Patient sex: M
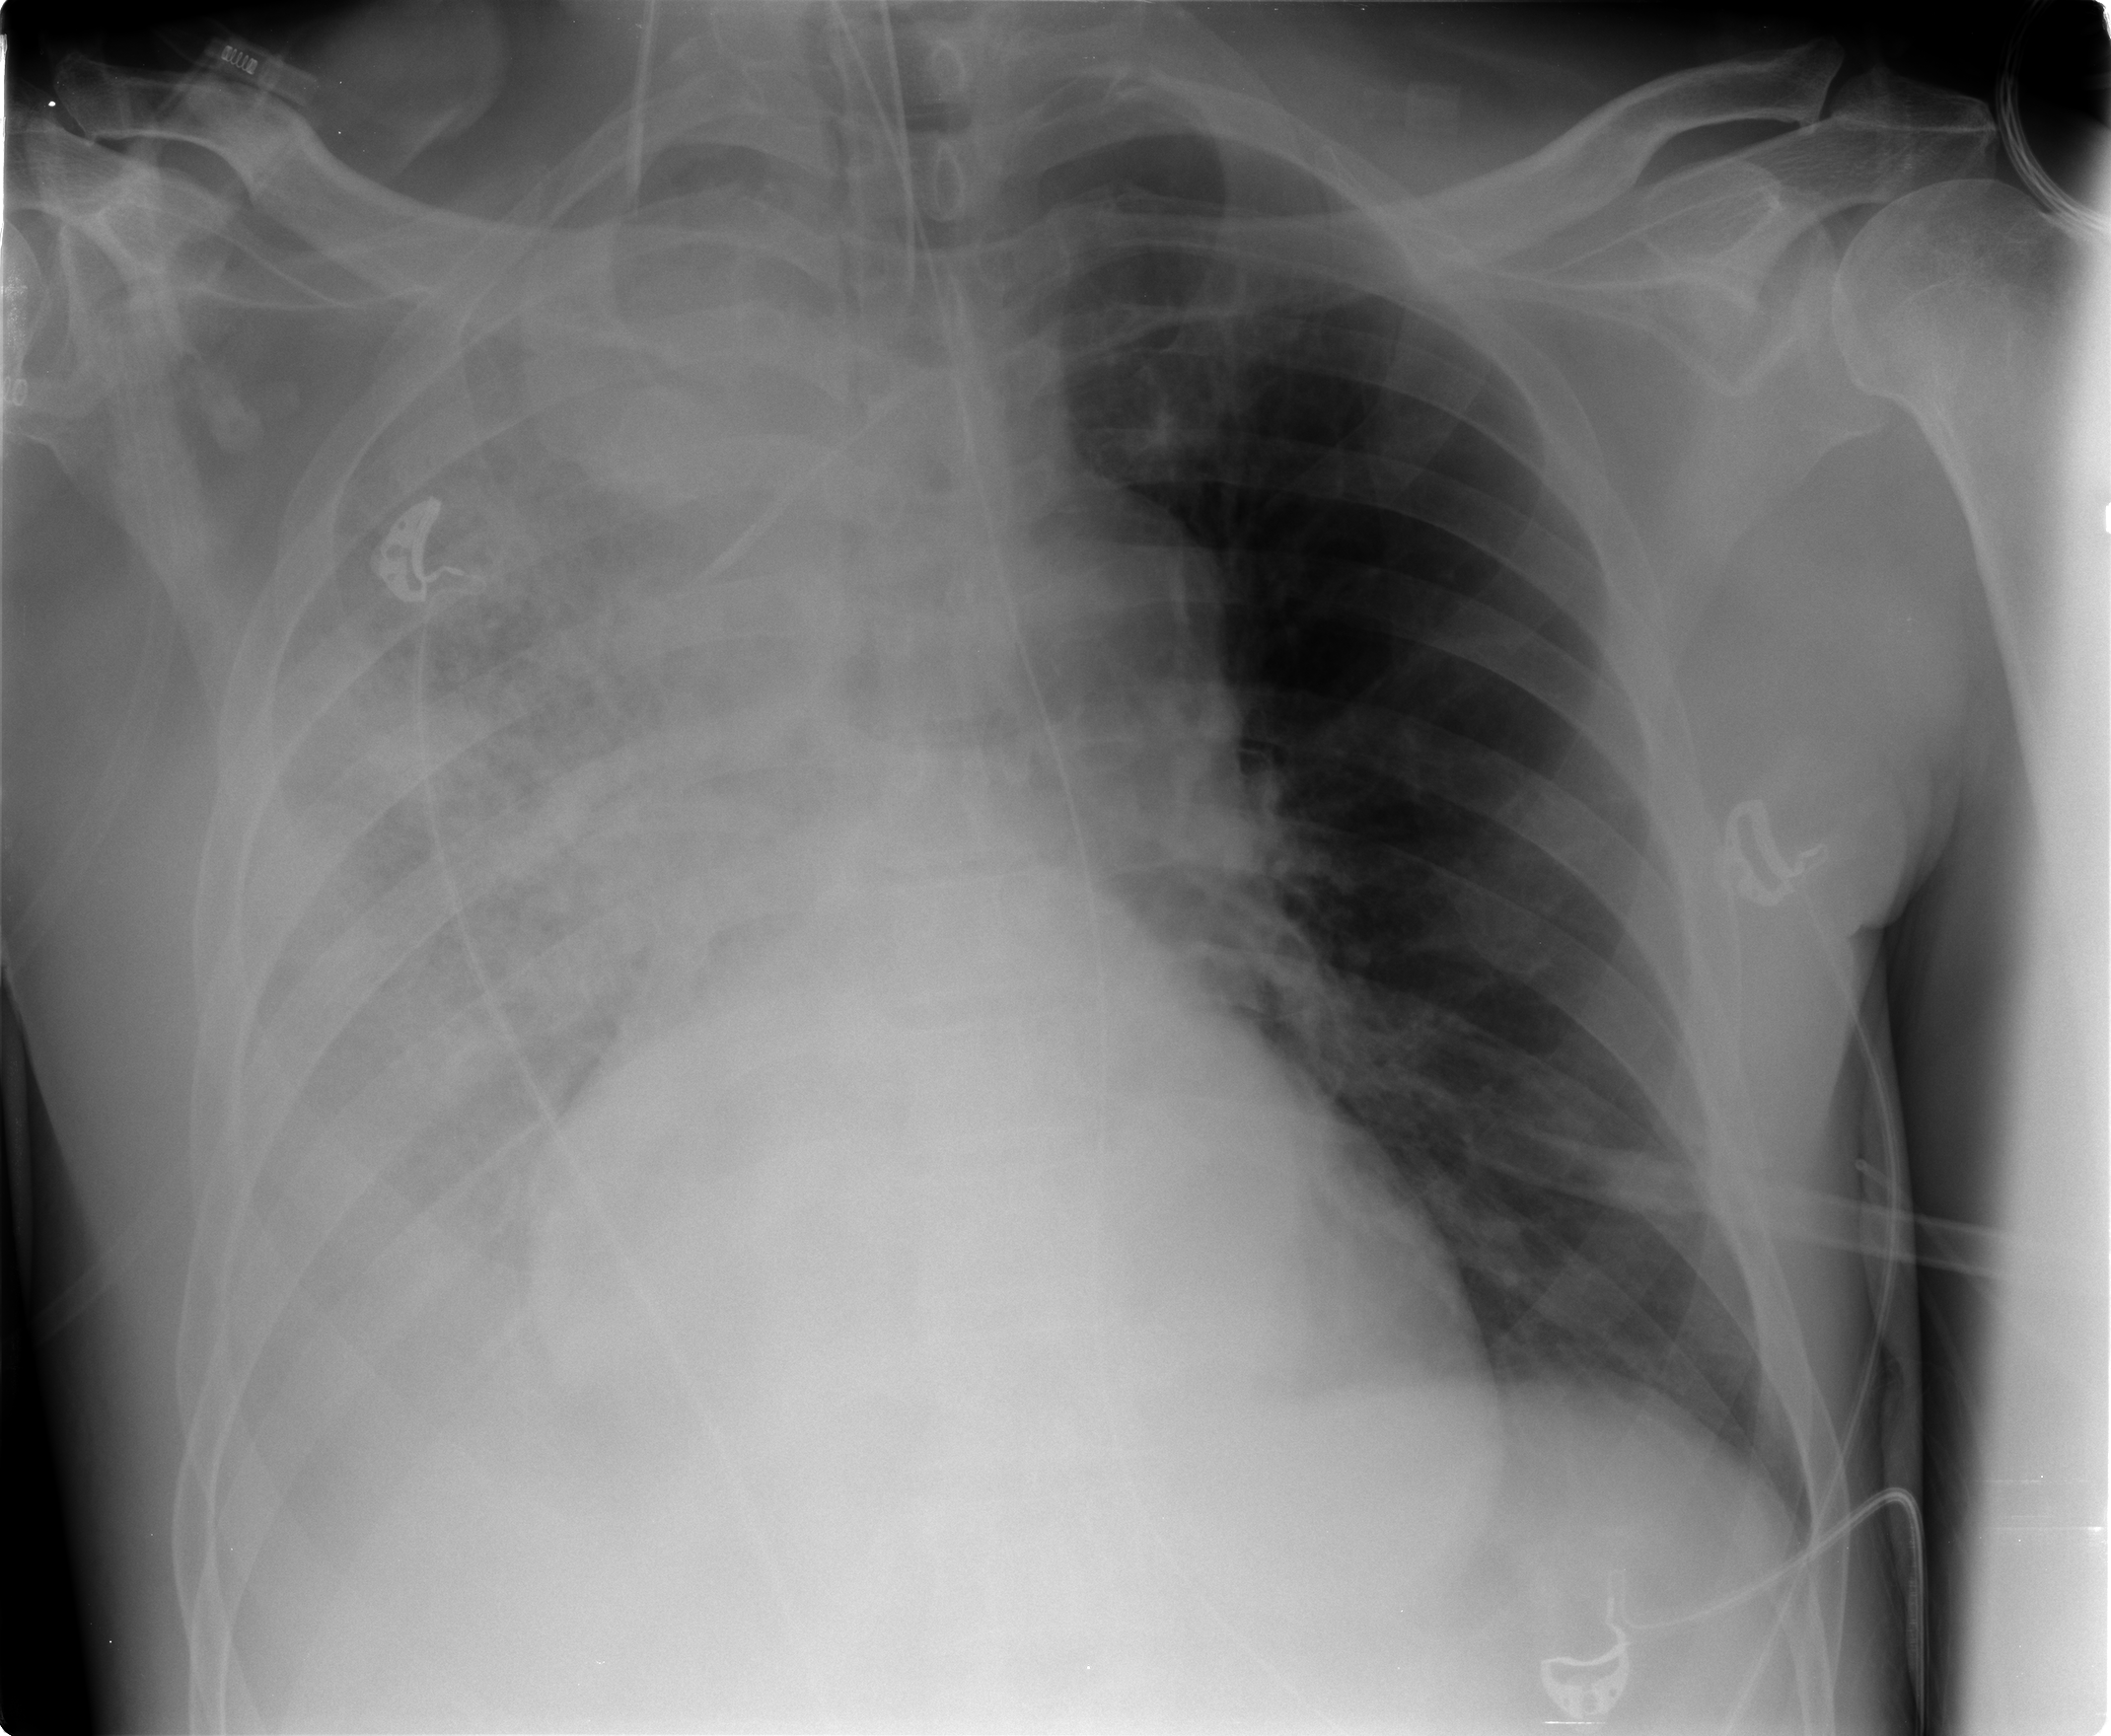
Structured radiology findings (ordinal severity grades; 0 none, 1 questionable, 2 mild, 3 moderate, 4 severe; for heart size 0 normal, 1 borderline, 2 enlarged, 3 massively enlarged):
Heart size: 2
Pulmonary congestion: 0
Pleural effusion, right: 2
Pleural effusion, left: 0
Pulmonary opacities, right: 4
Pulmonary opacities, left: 0
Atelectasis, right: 4
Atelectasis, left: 0